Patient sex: M
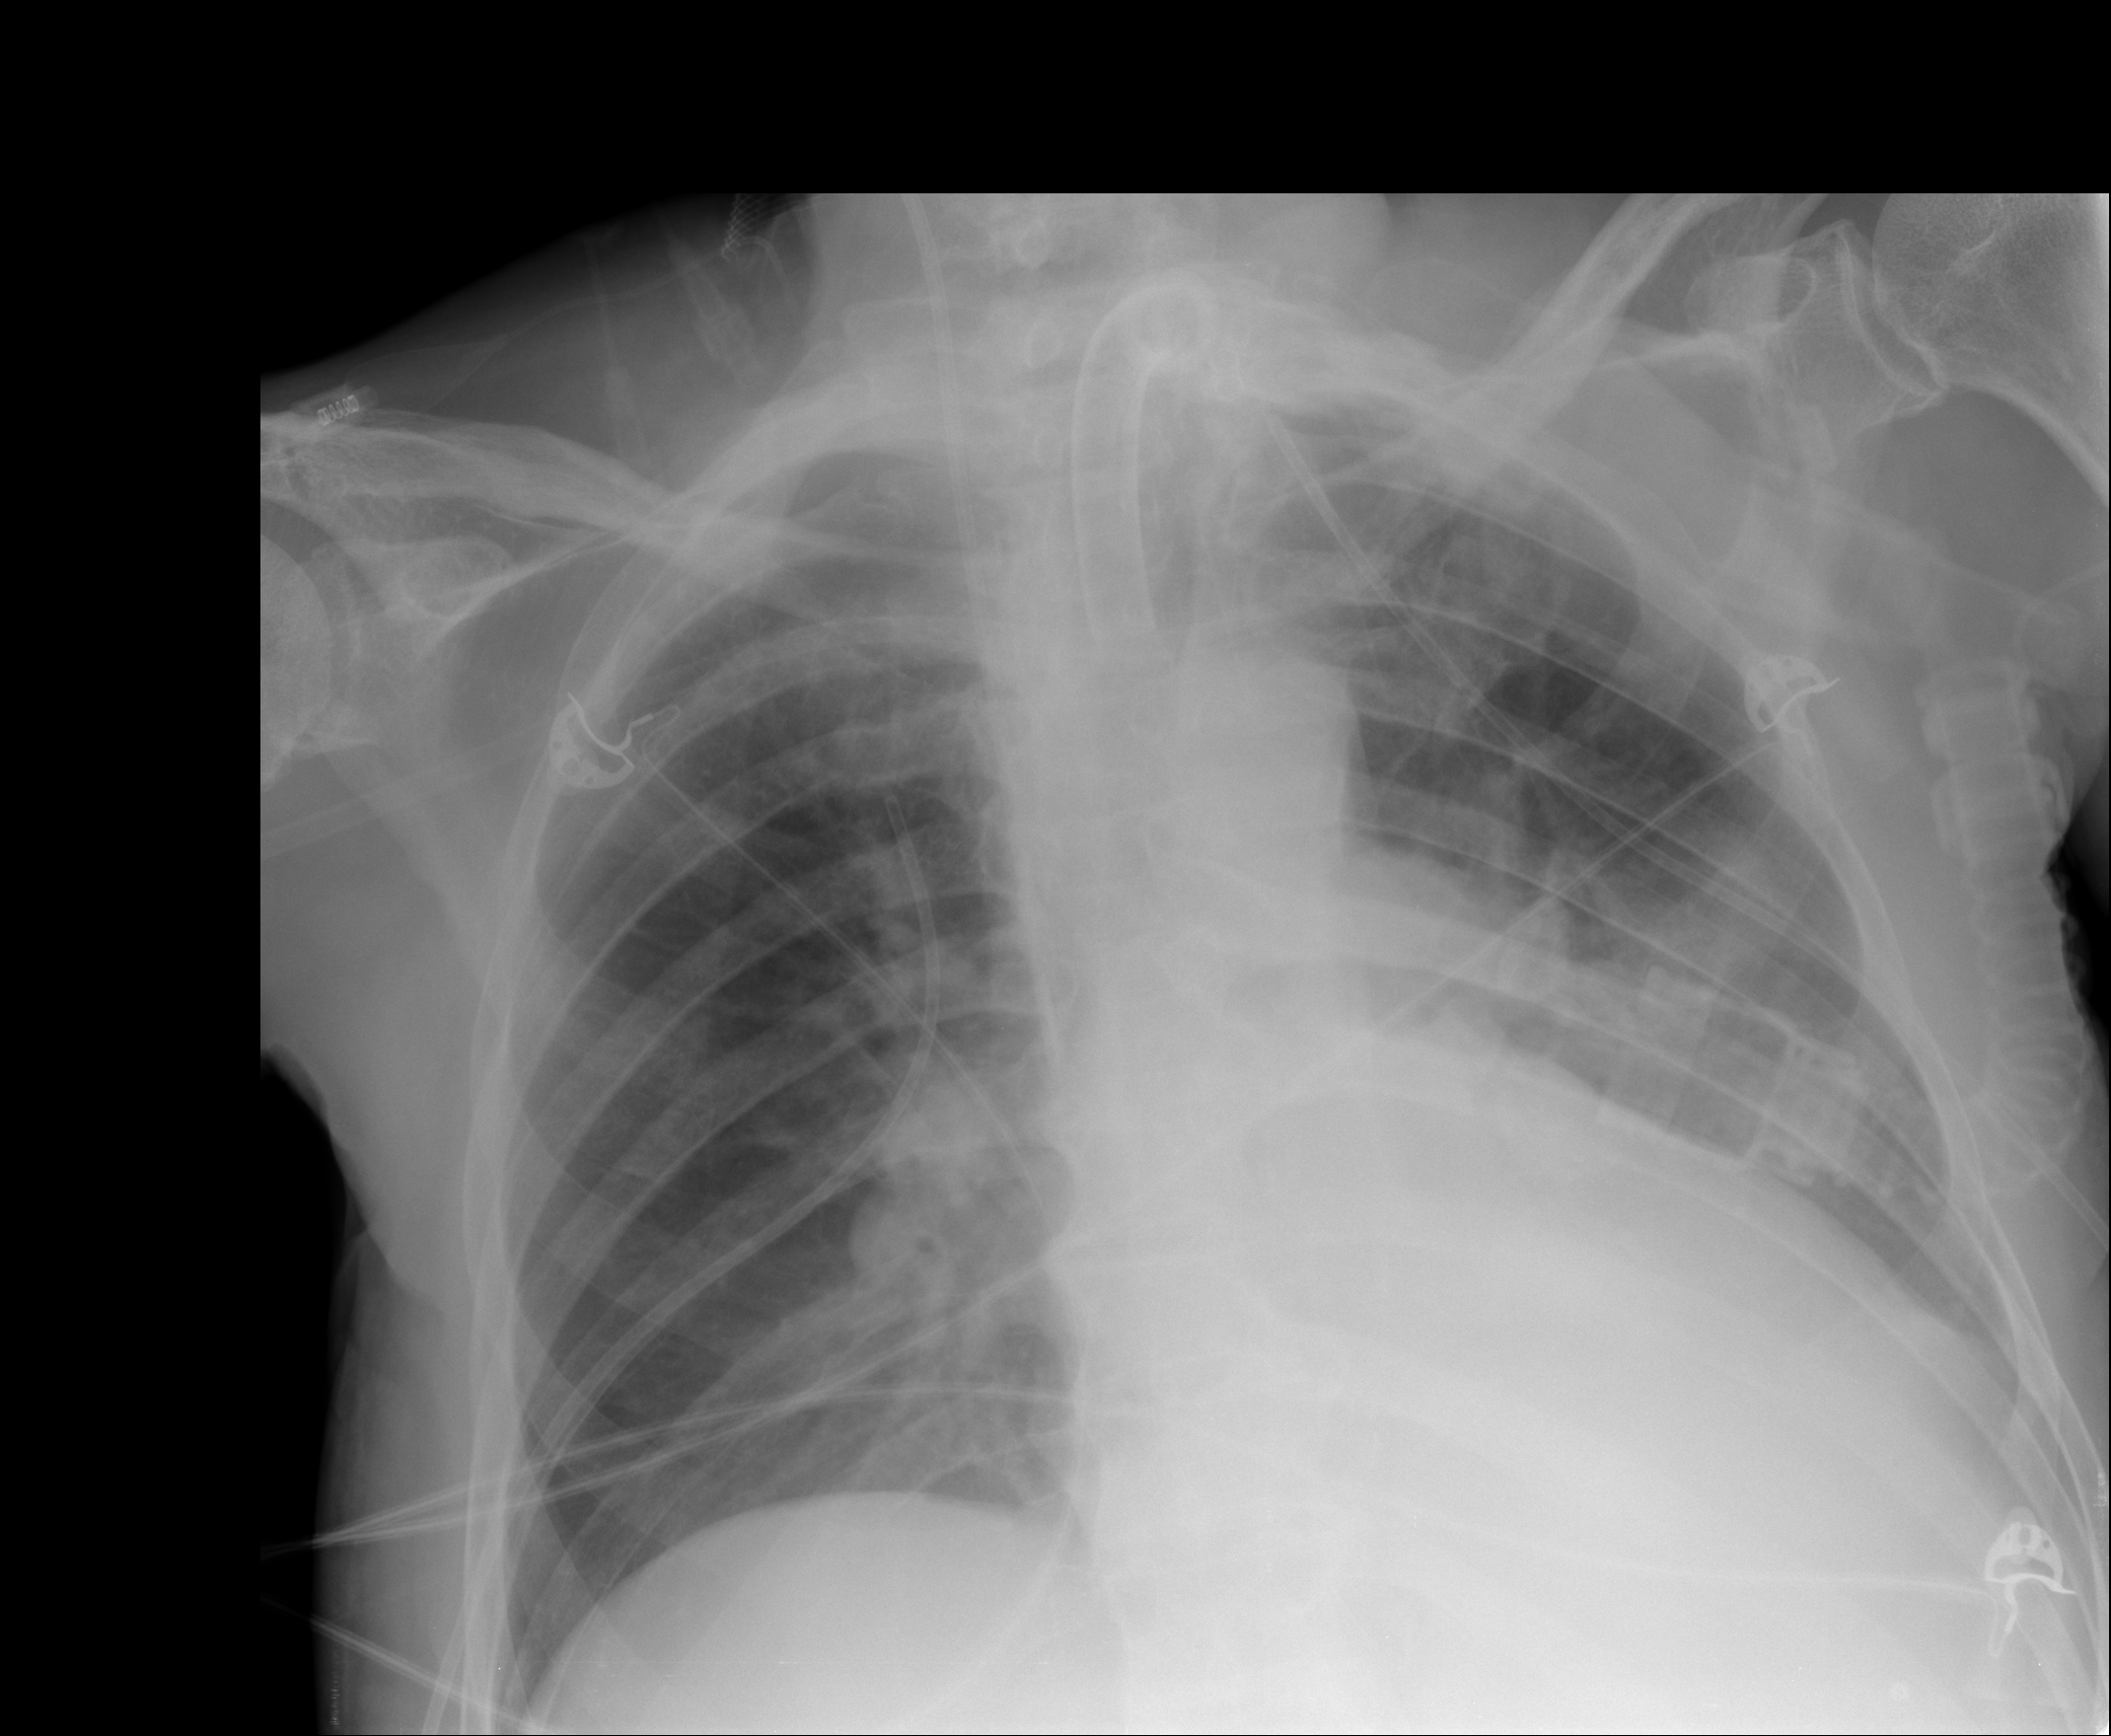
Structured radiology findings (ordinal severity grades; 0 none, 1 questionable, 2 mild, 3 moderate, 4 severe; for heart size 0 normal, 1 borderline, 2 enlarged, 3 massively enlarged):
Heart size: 2
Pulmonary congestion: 1
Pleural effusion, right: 0
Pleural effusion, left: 1
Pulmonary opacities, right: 0
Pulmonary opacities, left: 0
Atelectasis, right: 0
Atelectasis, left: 2